Interaction volume radius: 5 \u00c5
Interaction volume height: 25 \u00c5
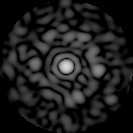
Disorder parameter: 0.8627